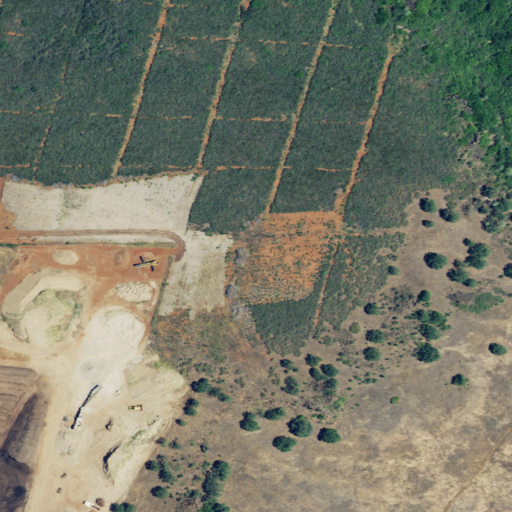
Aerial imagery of mountain in California named Quackenbush Mountain containing shrub, grassland, mixed forest, and evergreen forest